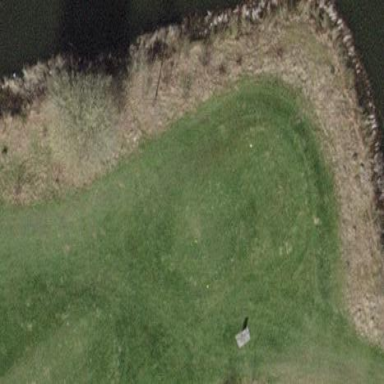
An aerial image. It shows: Grassy area designated as golf tee.